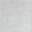
Piece: xx